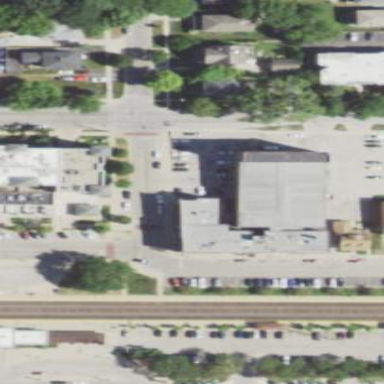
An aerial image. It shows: Commercial building that houses cinema.